Interaction volume radius: 10 \u00c5
Interaction volume height: 45 \u00c5
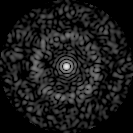
Disorder parameter: 0.8562